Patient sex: M
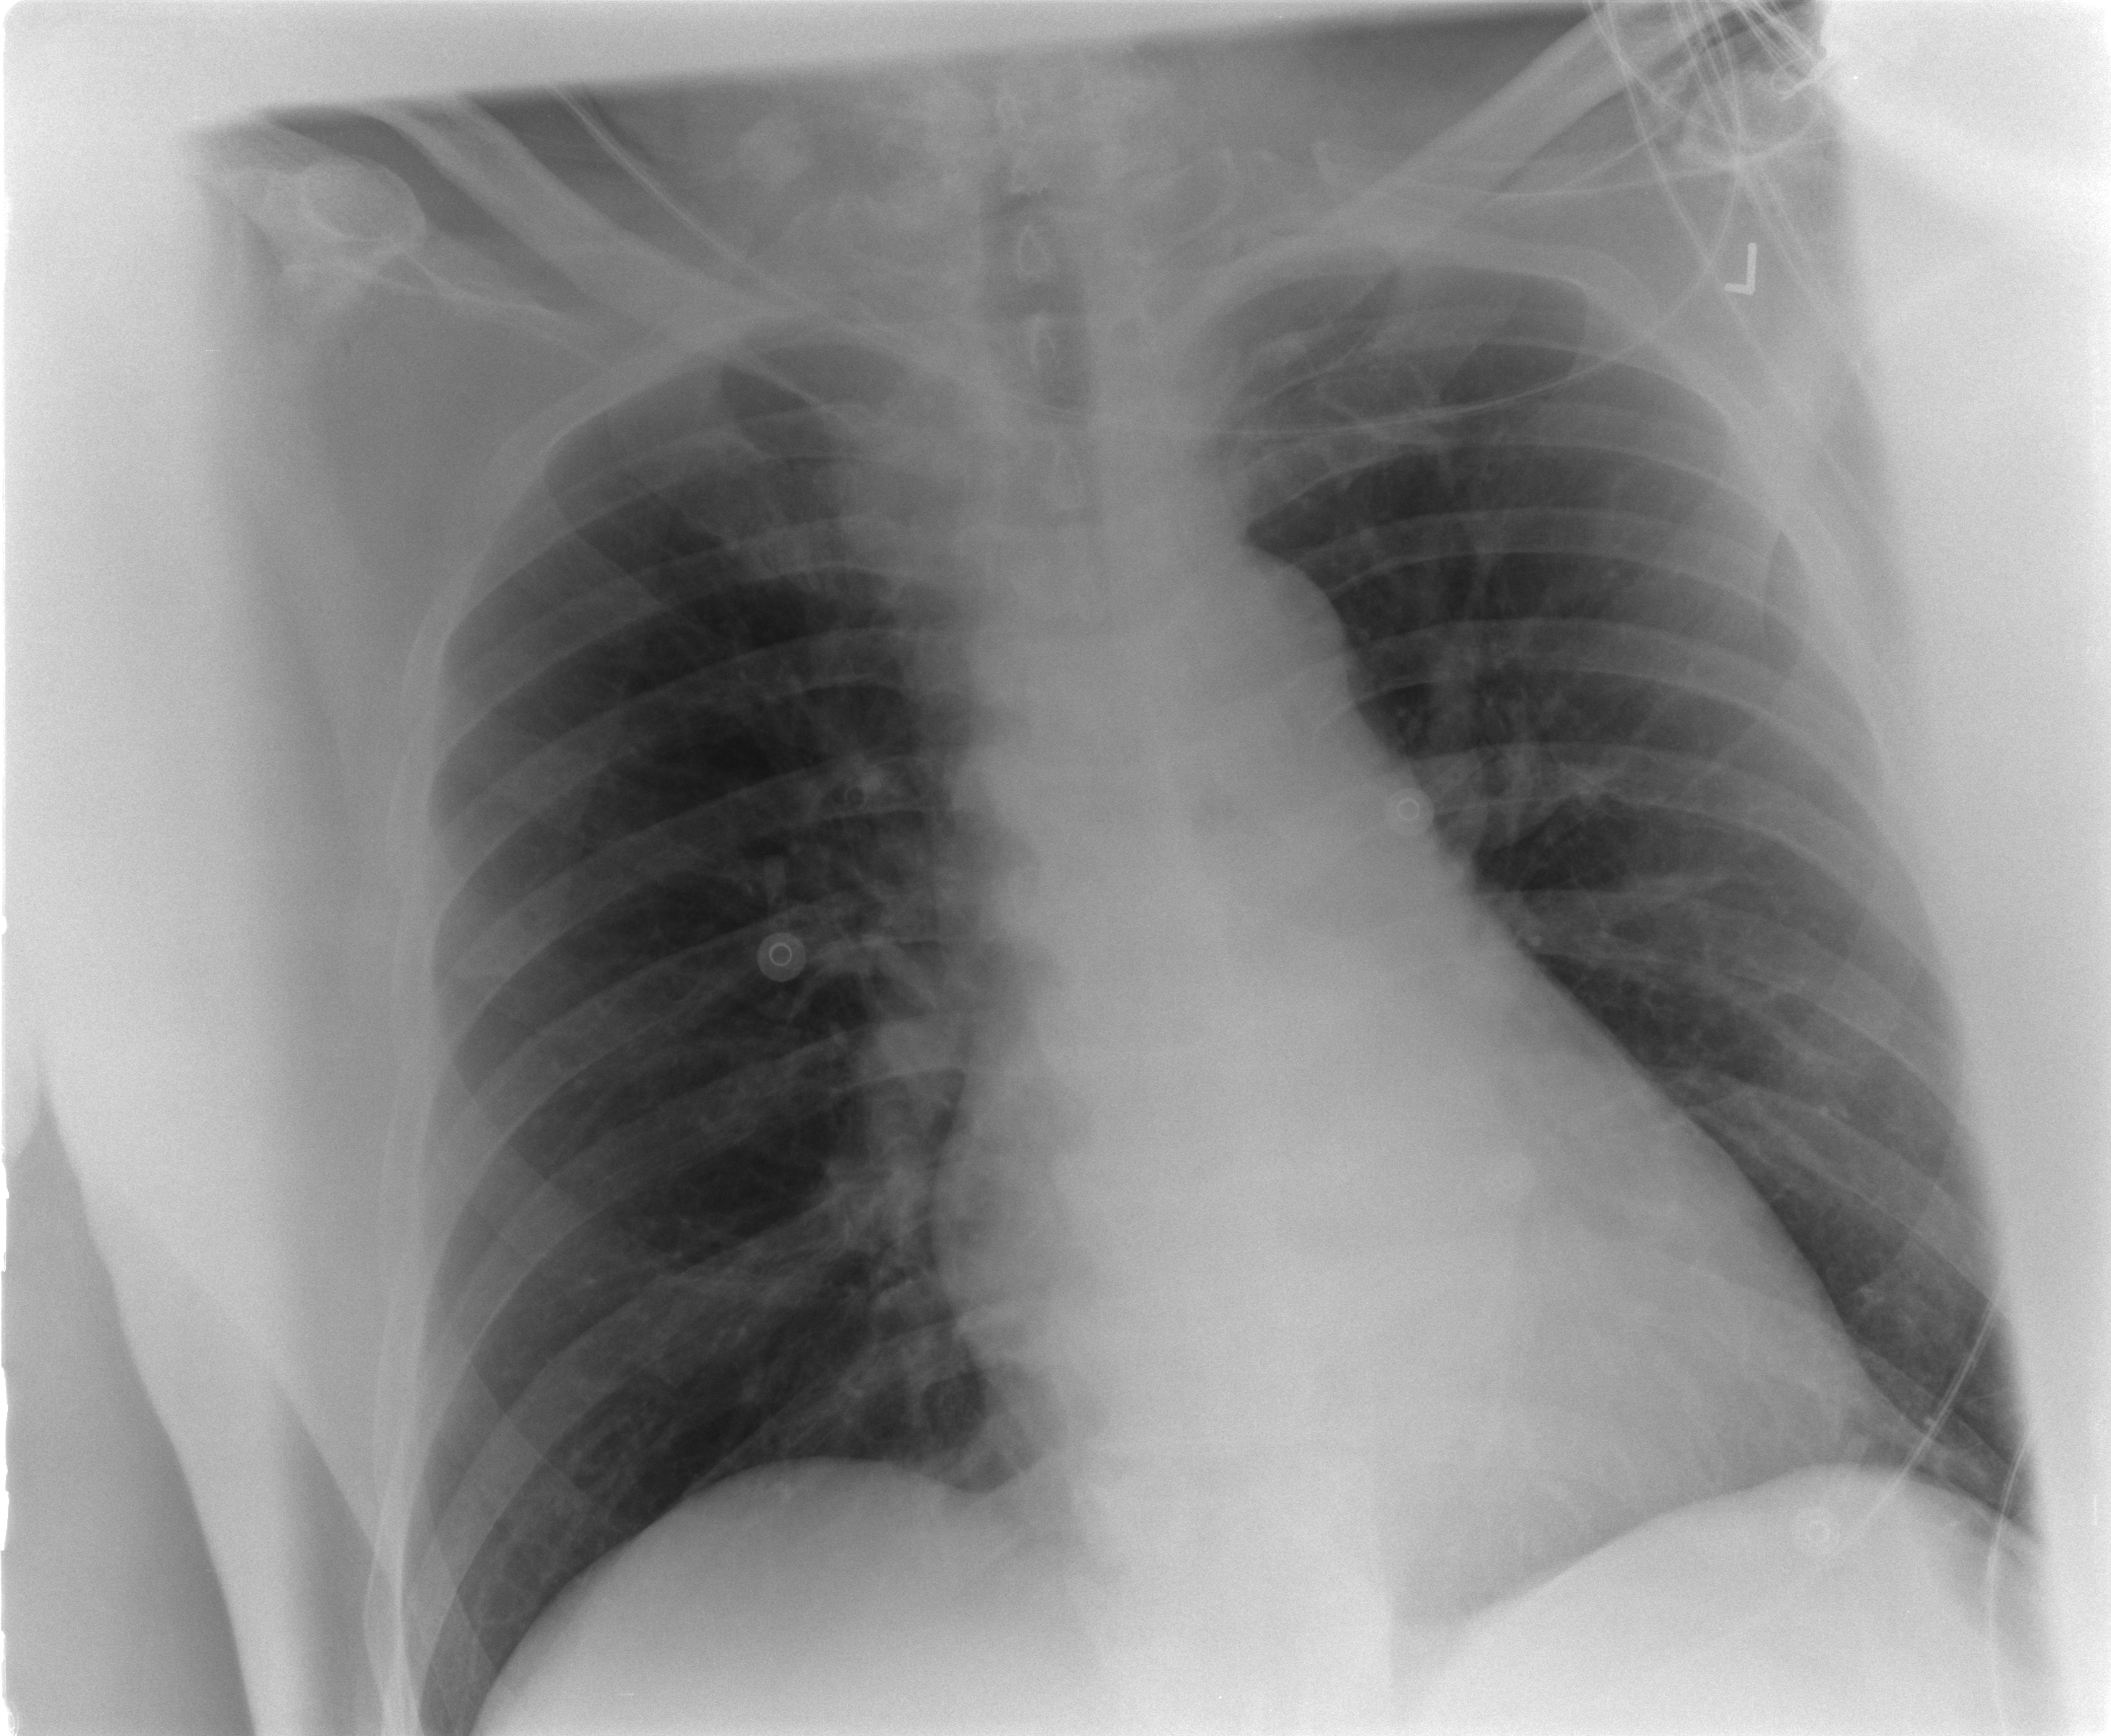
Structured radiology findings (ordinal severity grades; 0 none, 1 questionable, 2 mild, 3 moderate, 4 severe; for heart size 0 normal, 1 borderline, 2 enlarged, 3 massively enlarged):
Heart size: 1
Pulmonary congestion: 1
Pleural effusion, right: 0
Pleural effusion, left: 0
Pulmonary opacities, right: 0
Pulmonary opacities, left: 0
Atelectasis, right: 0
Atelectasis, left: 0